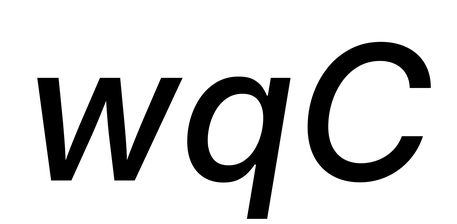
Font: Inter-Italic_Medium_Italic